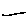
Label: line